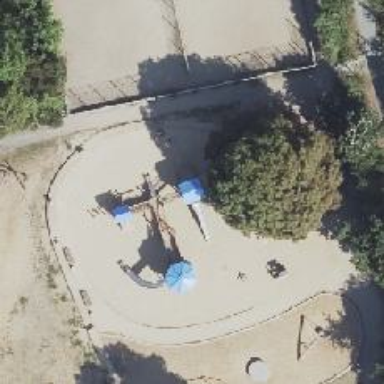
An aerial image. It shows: Table at the playground.